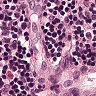
Metastatic tissue present: no